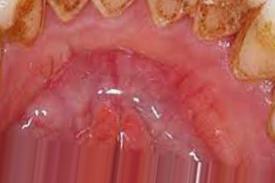
Condition: Tooth Discoloration